Field crop: maize
Growth stage: 2
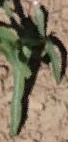
Species: maize